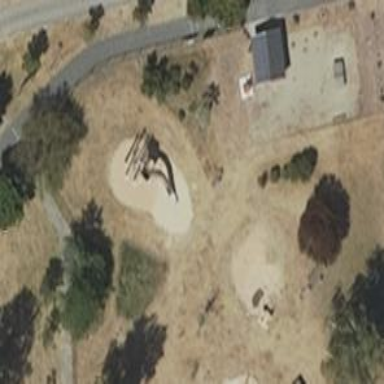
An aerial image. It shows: Playground with climbing frame.